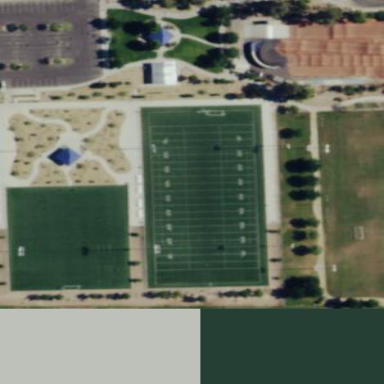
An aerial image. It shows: American football pitch.